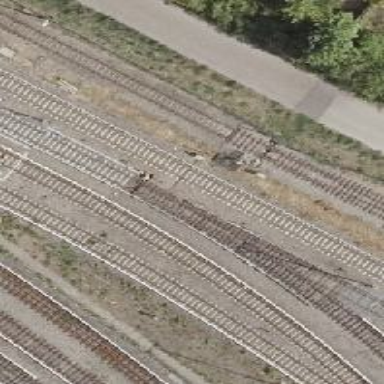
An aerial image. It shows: Yard with electrified rail at the bottom level.